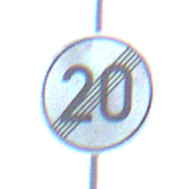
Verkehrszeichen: EndeGeschwindigkeit20
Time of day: MorningAfternoon
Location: Outdoor (Special)
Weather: Clear
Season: NotSpecified
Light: Natural